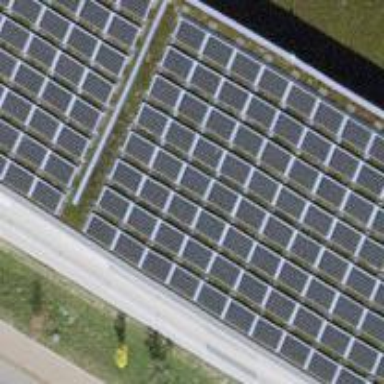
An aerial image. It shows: Solar power generator.